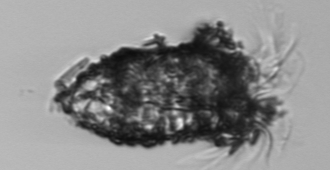
Label: Tintinnopsis